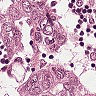
Metastatic tissue present: yes